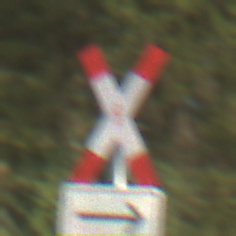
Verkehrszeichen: Andreaskreuz
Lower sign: RichtungsangabeDurchPfeile4
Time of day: MorningAfternoon
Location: Outdoor (Nature)
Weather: PartlyCloudy
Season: NotSpecified
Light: Natural